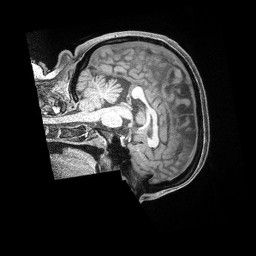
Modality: T1w
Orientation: sagittal
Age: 36
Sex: female
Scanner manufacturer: siemens
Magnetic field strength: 3 T
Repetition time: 2 s
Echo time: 0.00211 s